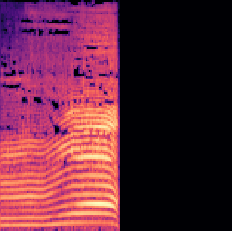
Sound class: Cow